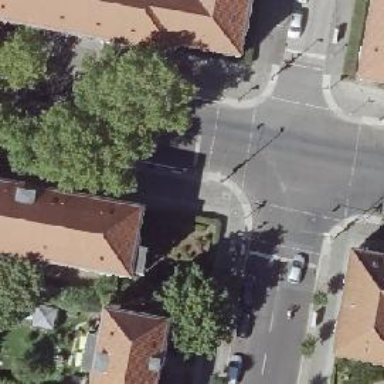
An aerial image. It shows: Road with traffic signals.